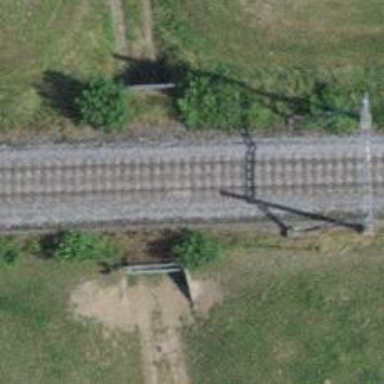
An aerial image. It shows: Railway bridge with electrified contact line. There is one track on the bridge.